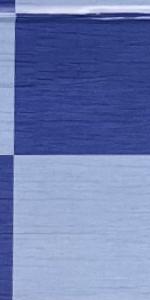
Label: Empty